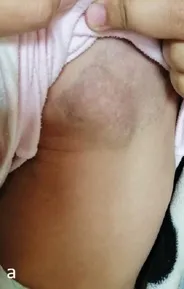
Second case of a girl with cutaneous back and posterior mediastinal hemangiomas. (
a
) The appearance of the back hemangioma.
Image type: medical_photograph (skin_photograph)